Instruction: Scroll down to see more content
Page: traveler
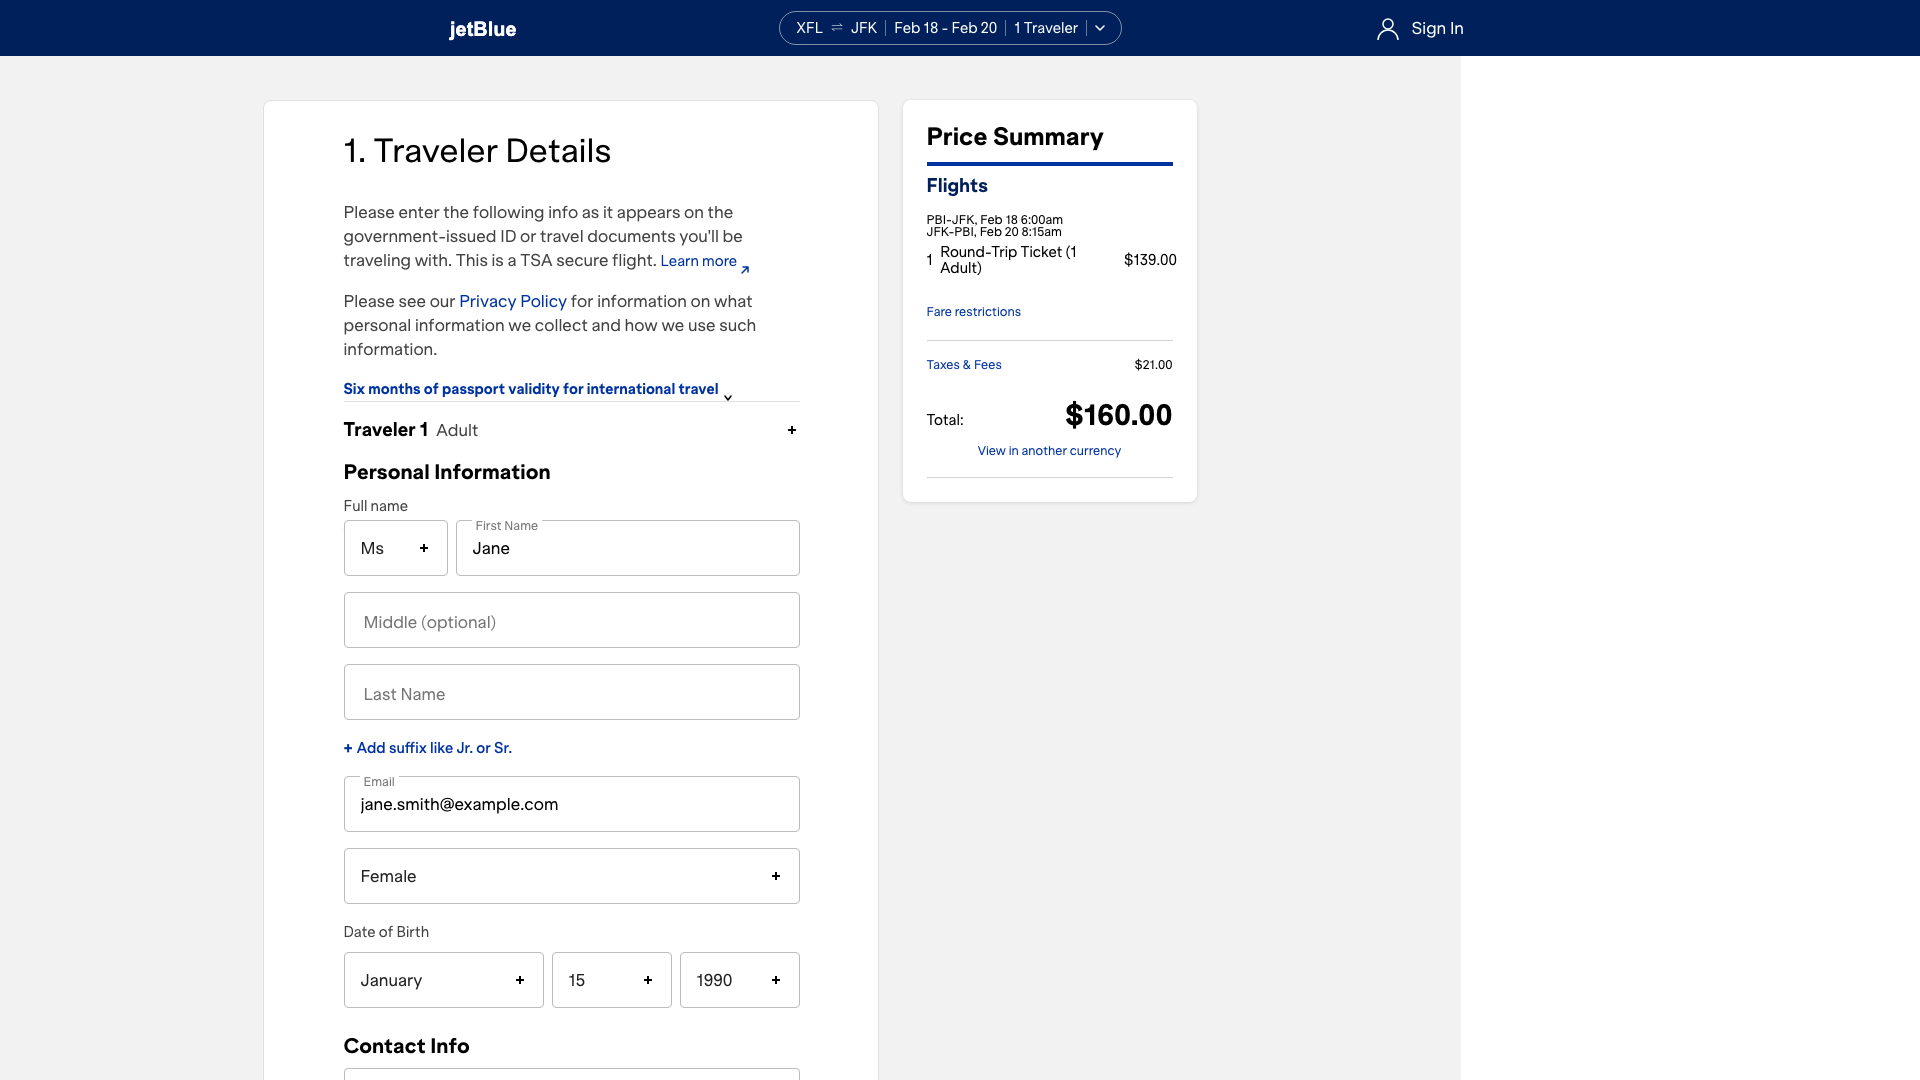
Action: scroll